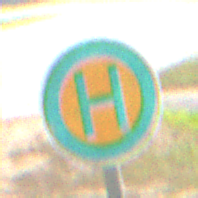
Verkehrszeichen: Haltestelle
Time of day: MorningAfternoon
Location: Outdoor (Special)
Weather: Clear
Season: NotSpecified
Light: Natural